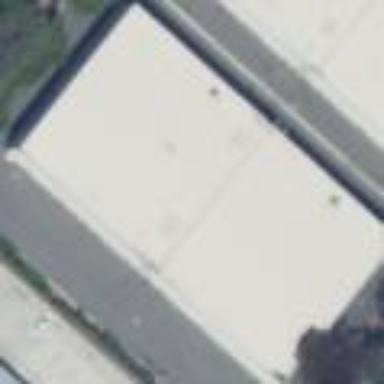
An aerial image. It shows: Commercial building.